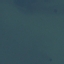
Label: SeaLake